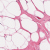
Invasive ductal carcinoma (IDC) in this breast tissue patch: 0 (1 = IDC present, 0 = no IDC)